Interaction volume radius: 5 \u00c5
Interaction volume height: 10 \u00c5
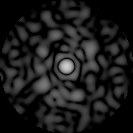
Disorder parameter: 0.8139